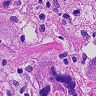
Metastatic tissue present: yes